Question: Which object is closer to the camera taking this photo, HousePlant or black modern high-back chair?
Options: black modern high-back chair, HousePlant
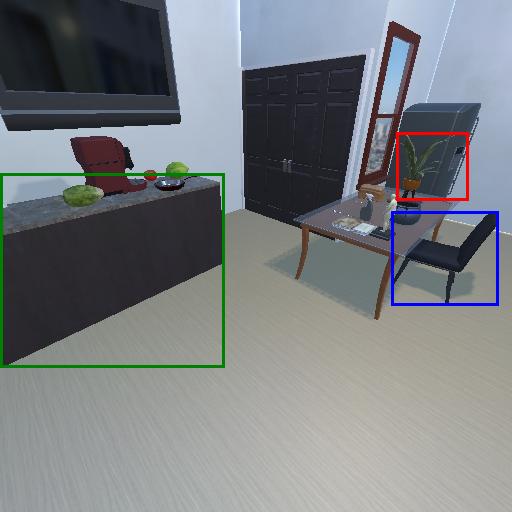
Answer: black modern high-back chair